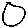
Label: circle